Question: i've write phonegap based ios application. and using this plug-in
'''
https://github.com/floatinghotpot/cordova-plugin-admob
'''
for admob. Everything is fine on ios simulator but if try in iphone(iOS 7.1) i've got an error:
'''
EXC_BAD_ACCESS in Plug-in line - (void)createBannerView:(CDVInvokedUrlCommand *)command {
'''
how to solve this problem ?
image :
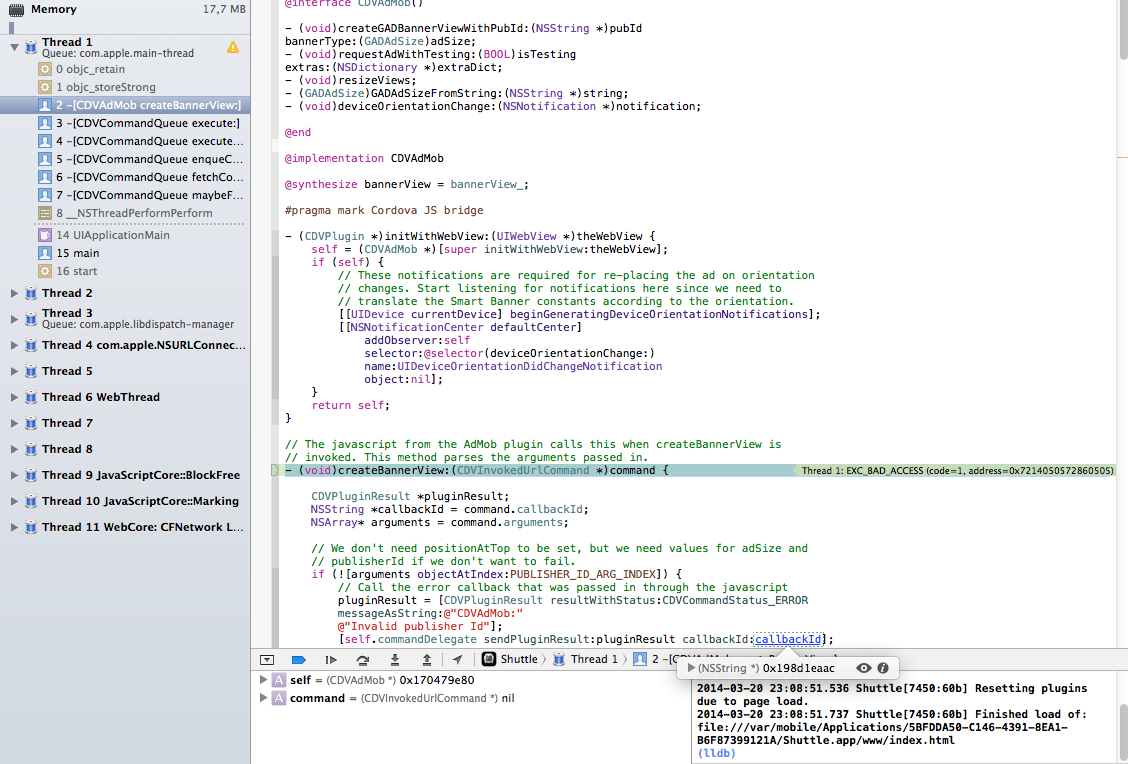
Answer: You may want to check <URL>
It suggests replacing these two files in
<URL> and
<URL>
If it doesn't help (it didn't help me tdh) open up CDVCommandQueue.m, go to line 196-197 and edit the file like this: